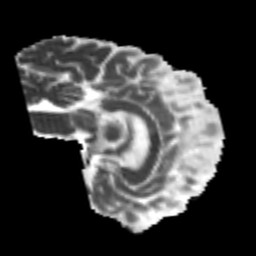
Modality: MD
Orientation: sagittal
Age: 26
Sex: male
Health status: healthy
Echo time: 0.074 s